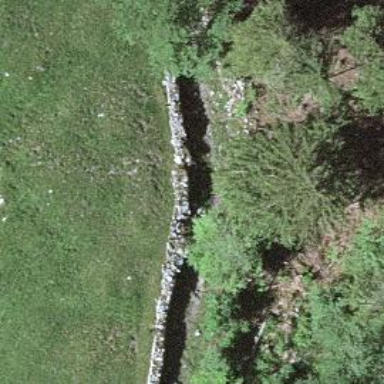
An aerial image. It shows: Dry stone wall barrier.